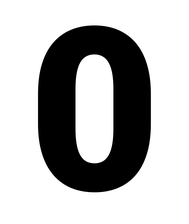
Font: Roboto_Black